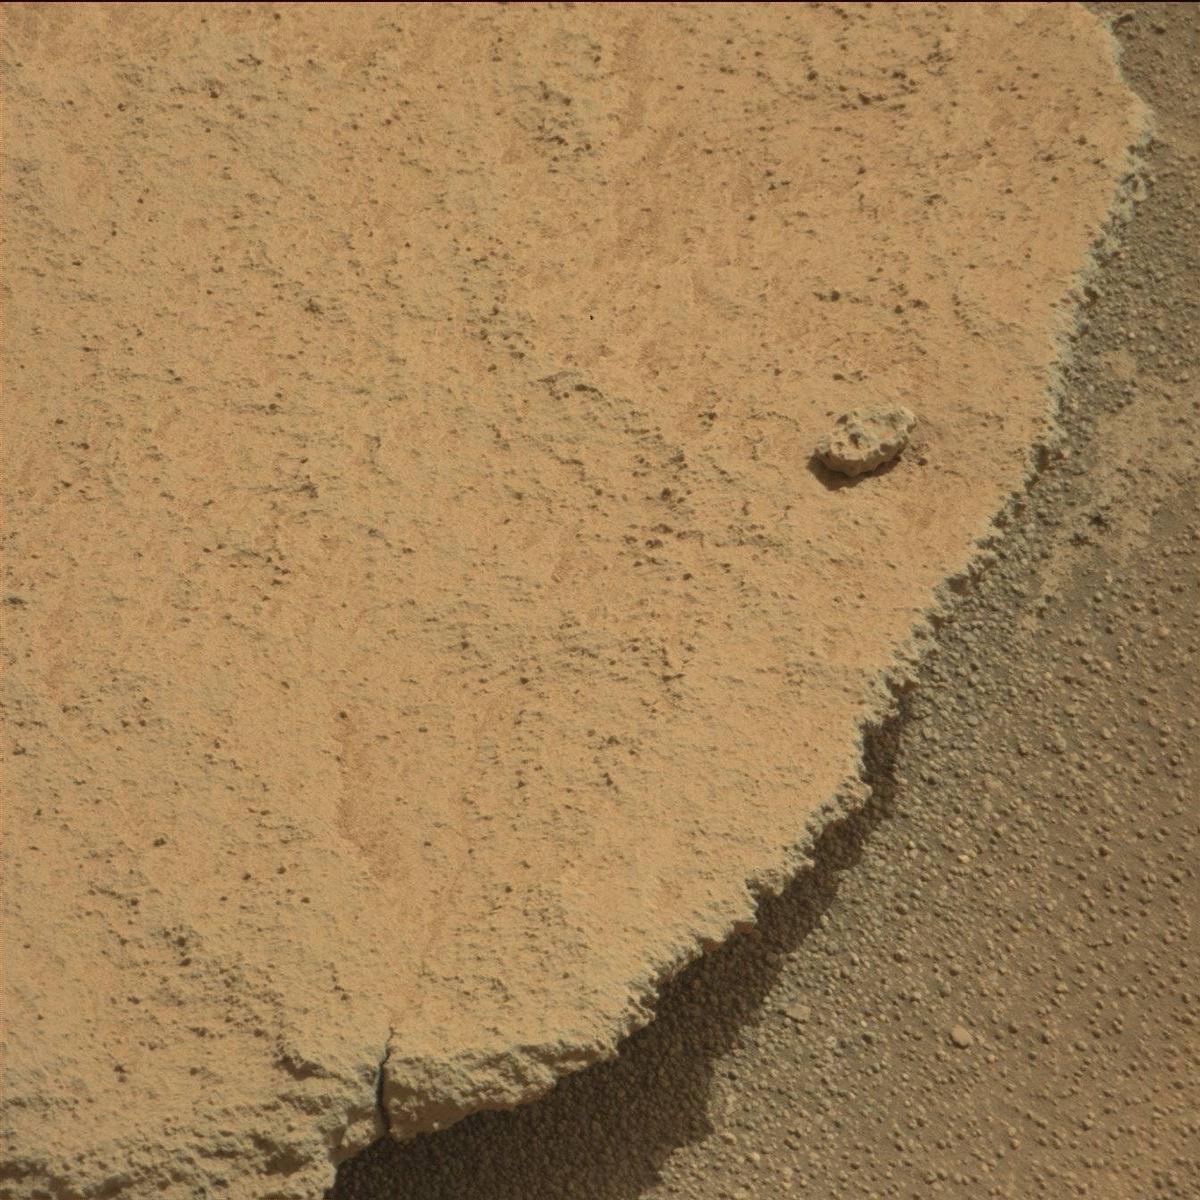
Terrain classes present: Bedrock, Rock, Sand / Soil